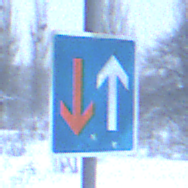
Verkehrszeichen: VorrangVorGegenverkehr
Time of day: Midday
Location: Outdoor (Nature)
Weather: Overcast
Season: Winter
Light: Natural